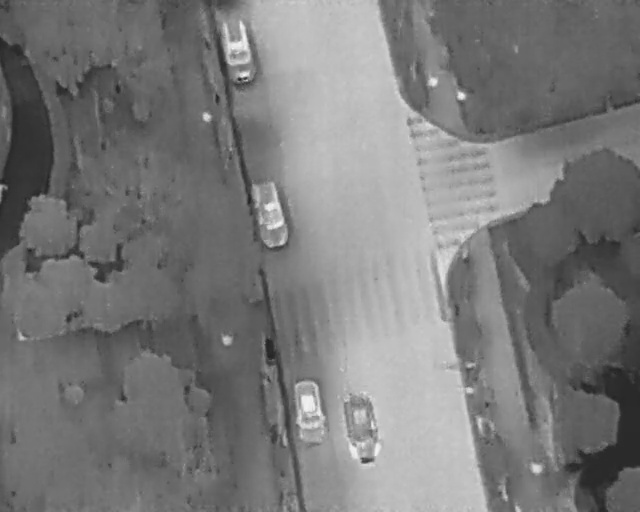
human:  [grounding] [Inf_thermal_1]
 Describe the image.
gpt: In the satellite image, there is  <ref>1 medium car </ref> <box>[[36, 38, 47, 44, 169]]</box> located at center,  <ref>1 medium car </ref> <box>[[31, 6, 42, 13, 167]]</box> located at top,  <ref>2 medium car </ref> <box>[[43, 77, 53, 83, 171], [50, 80, 62, 86, 169]]</box> located at bottom,  <ref>1 medium person </ref> <box>[[34, 64, 36, 67, 2]]</box> located at center,  <ref>1 medium person </ref> <box>[[82, 89, 84, 92, 2]]</box> located at bottom right.